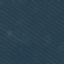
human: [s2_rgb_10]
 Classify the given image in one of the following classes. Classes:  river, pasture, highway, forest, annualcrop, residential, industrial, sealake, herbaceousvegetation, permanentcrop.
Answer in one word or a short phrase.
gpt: AnnualCrop